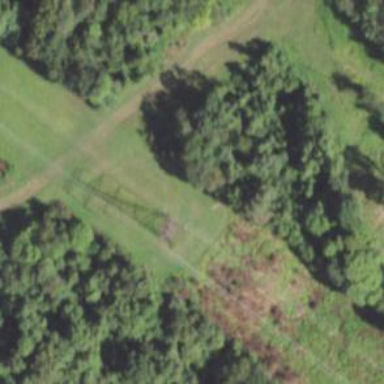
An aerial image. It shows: Lattice structure tower.